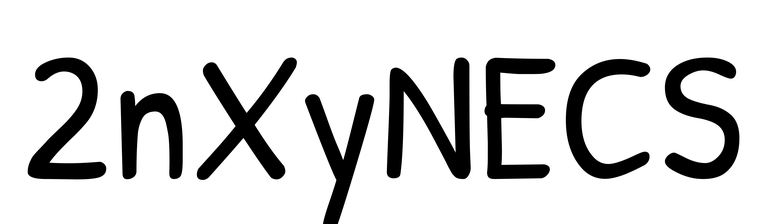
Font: PatrickHand-Regular